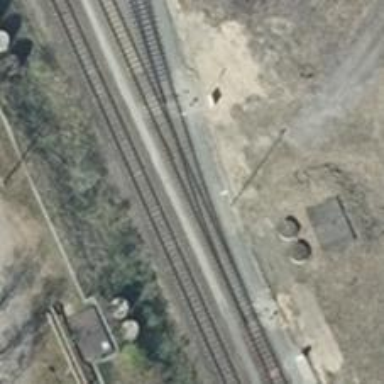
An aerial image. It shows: Railway switch.